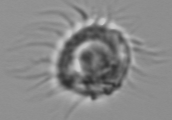
Label: Leegaardiella_ovalis